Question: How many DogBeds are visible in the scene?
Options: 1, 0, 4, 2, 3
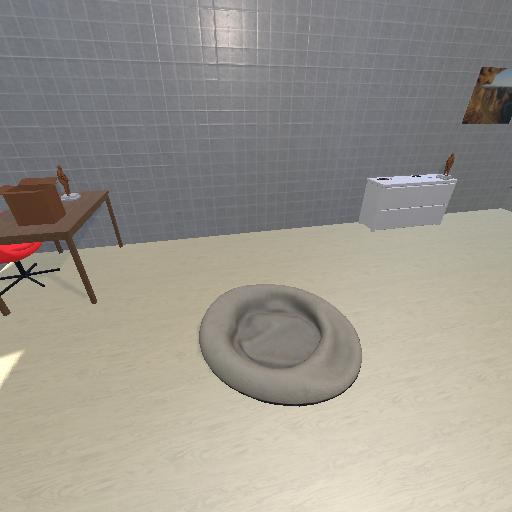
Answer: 1